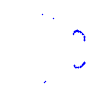
Particle: proton